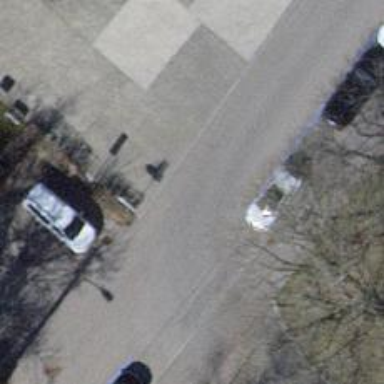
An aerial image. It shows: Residential road with asphalt surface and separate sidewalk.